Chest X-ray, AP view. Patient: 24 years old, sex F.
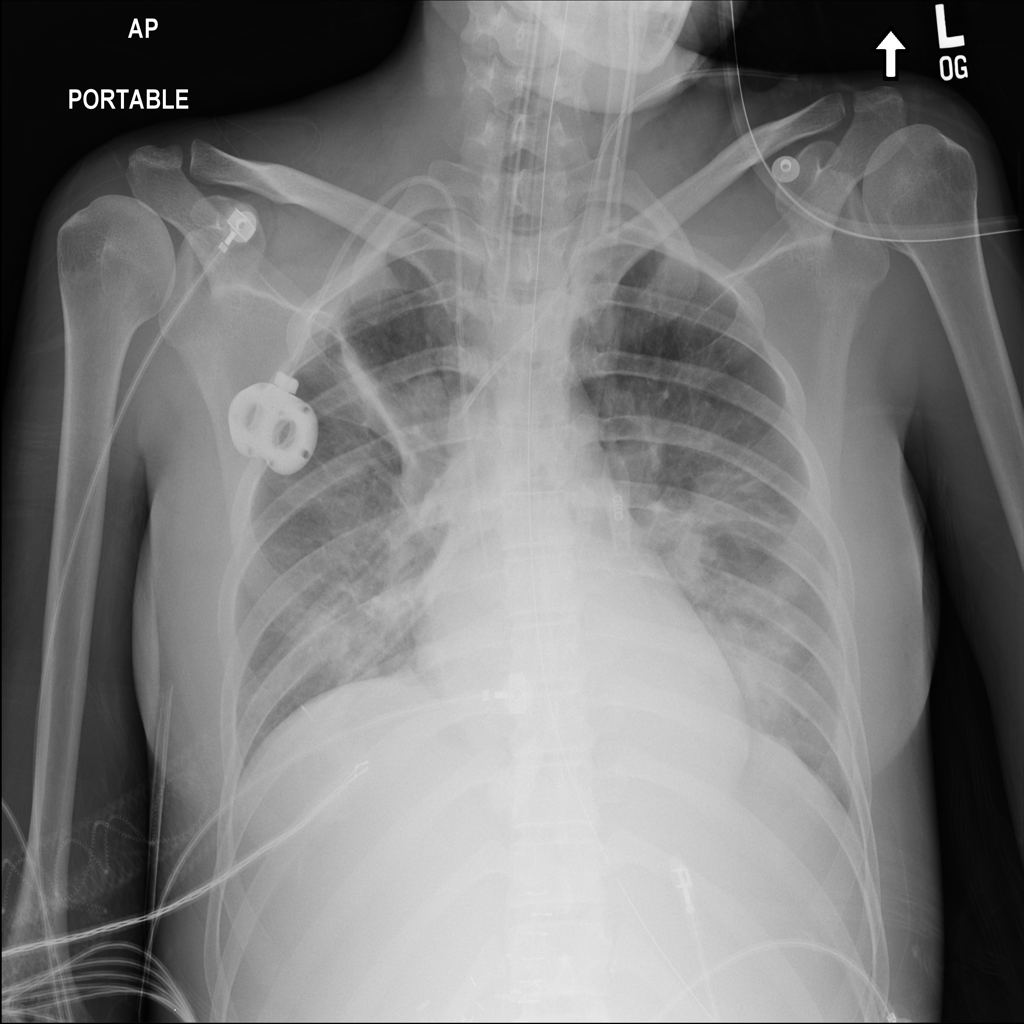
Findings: Atelectasis